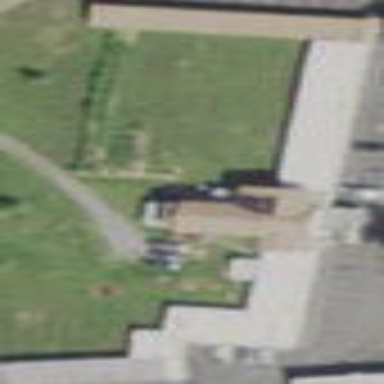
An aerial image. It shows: Building that is motel.